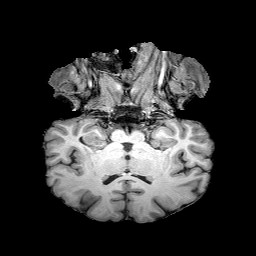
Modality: T1w
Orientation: sagittal
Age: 45
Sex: male
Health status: healthy